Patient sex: M
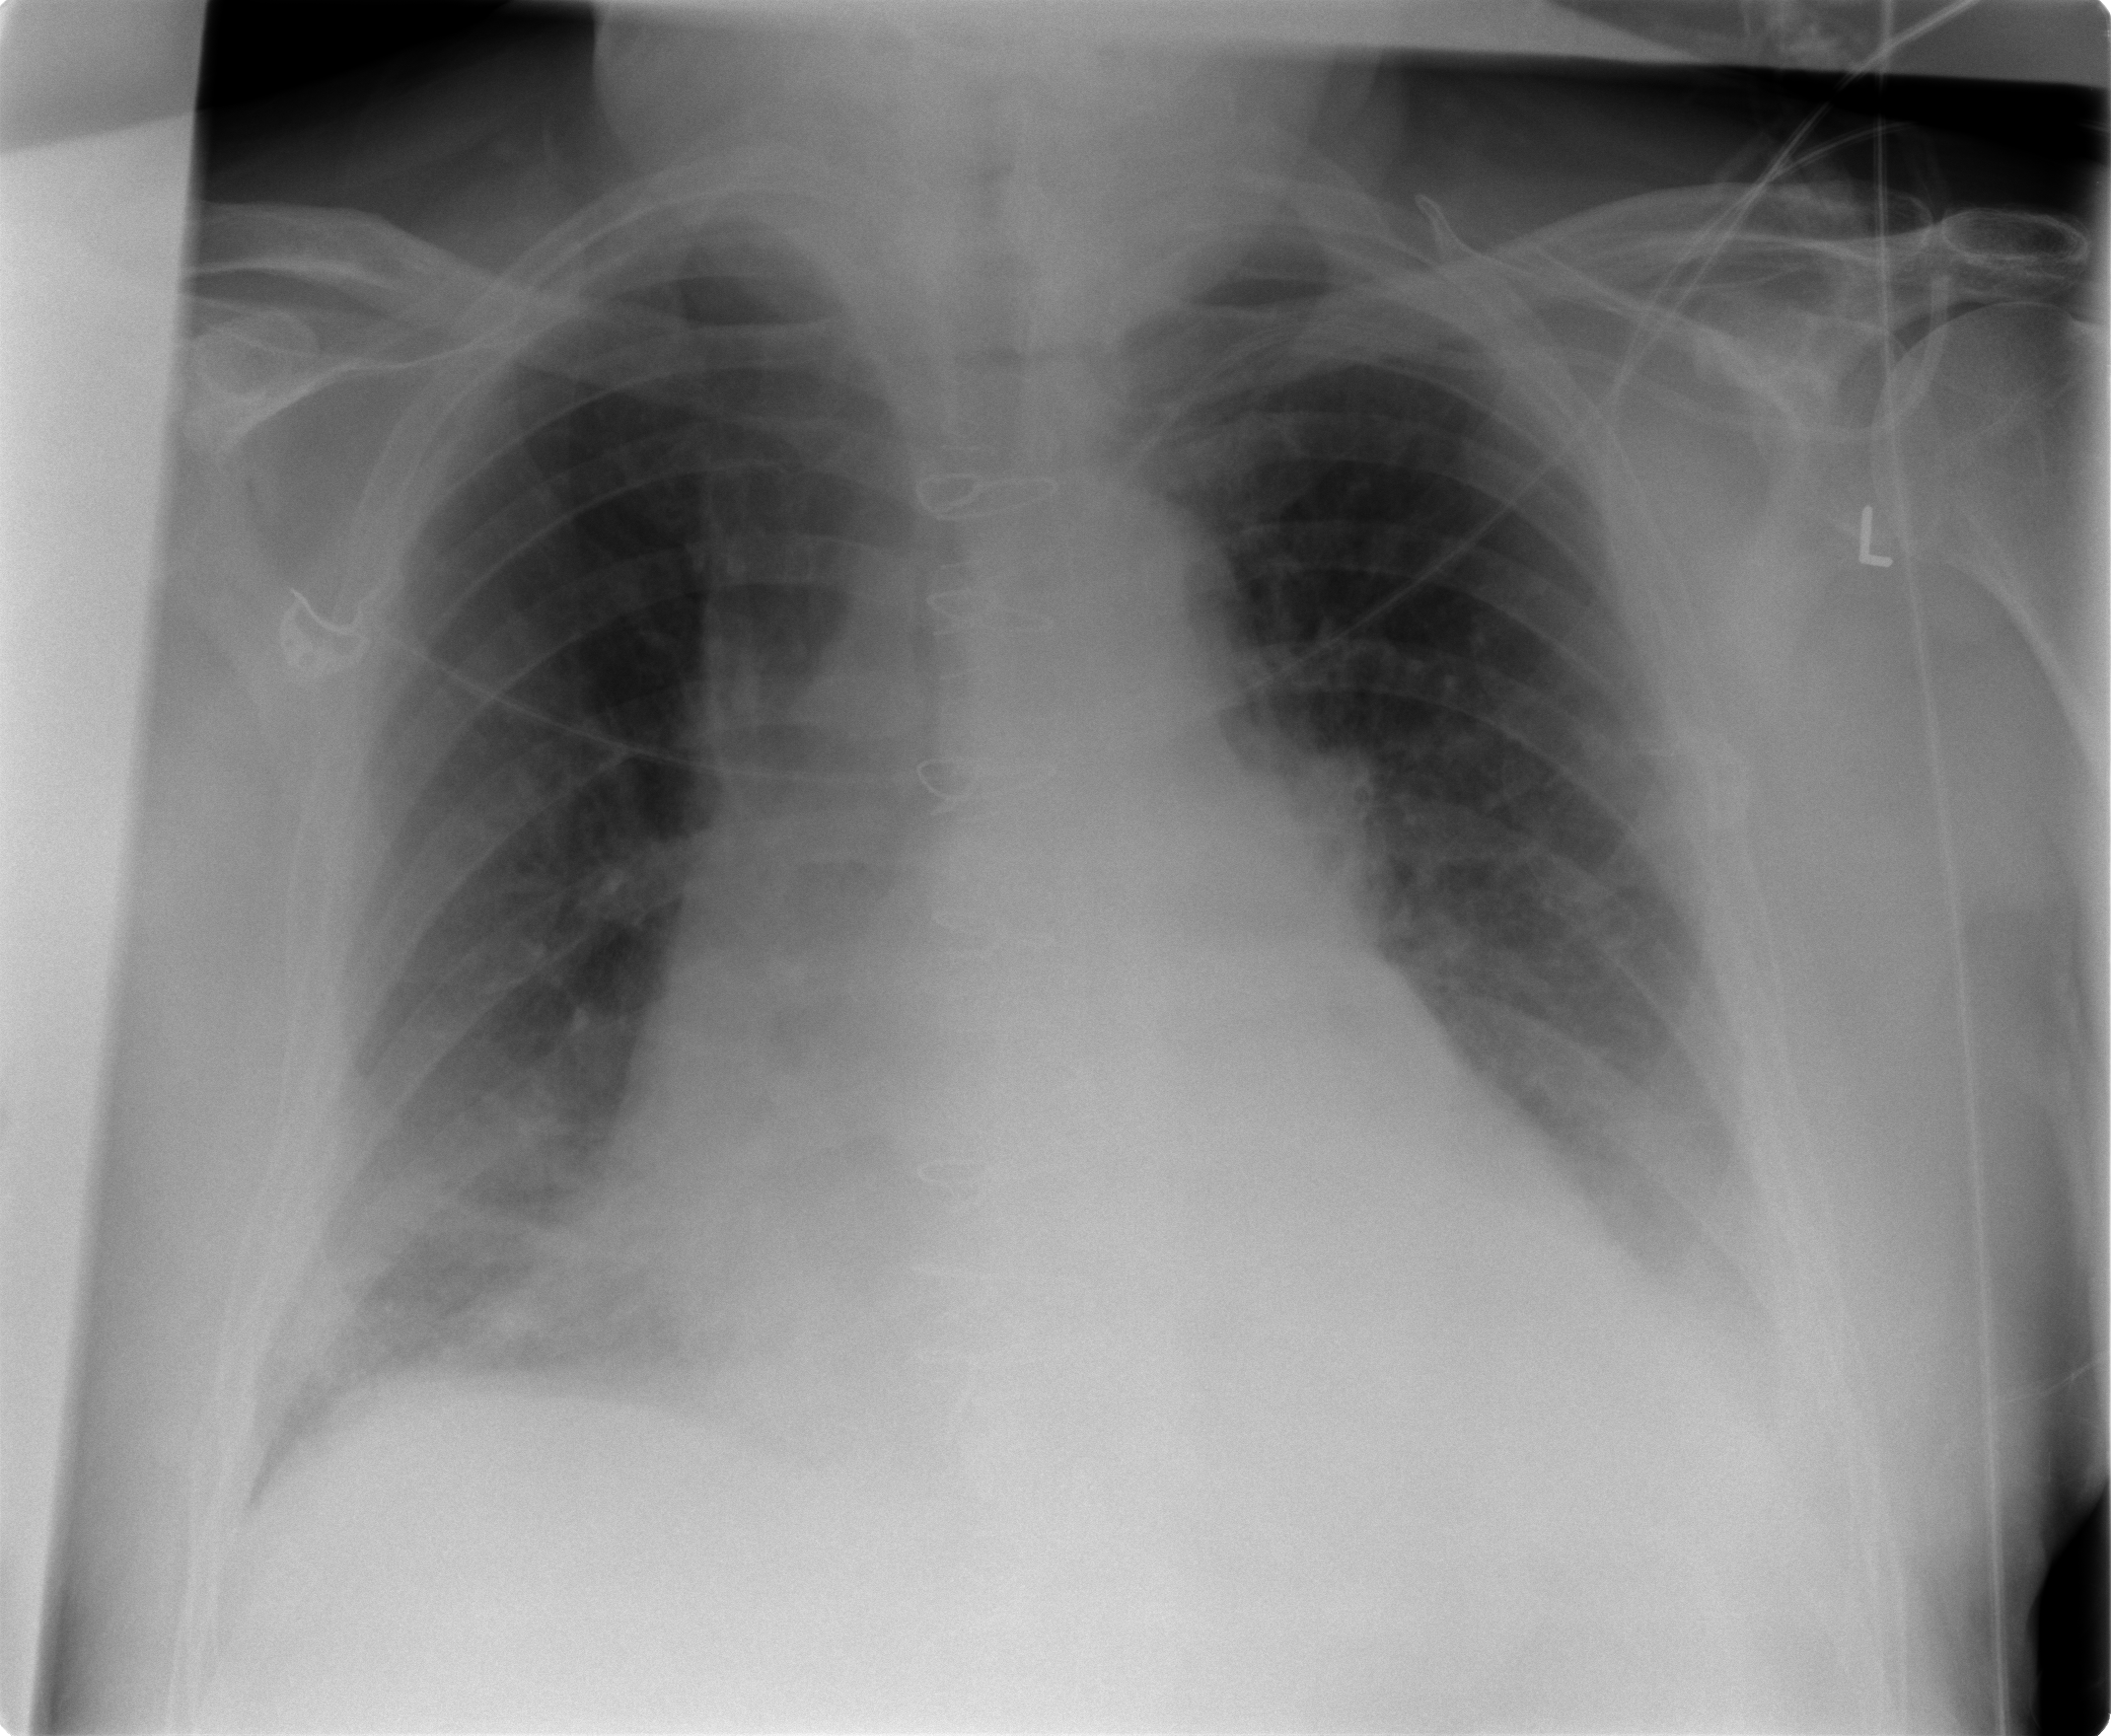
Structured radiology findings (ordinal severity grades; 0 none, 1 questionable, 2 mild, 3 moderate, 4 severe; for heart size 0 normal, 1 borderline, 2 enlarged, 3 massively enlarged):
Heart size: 2
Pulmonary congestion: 2
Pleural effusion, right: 2
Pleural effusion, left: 2
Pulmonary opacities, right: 1
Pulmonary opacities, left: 1
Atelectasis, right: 3
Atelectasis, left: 3